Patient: sex F, age 51
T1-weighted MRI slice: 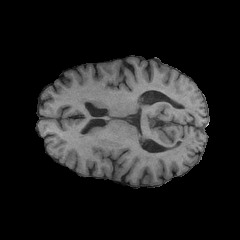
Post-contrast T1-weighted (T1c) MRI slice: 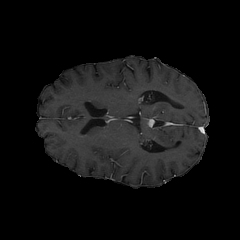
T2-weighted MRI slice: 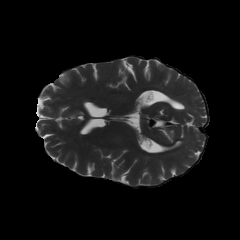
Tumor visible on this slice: no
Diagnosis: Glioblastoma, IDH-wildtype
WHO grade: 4